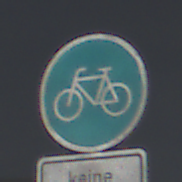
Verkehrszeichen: Radweg
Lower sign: HinweisDurchVerbaleAngabe4
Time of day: Night
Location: Outdoor (Urban)
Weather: PartlyCloudy
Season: NotSpecified
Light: Artificial